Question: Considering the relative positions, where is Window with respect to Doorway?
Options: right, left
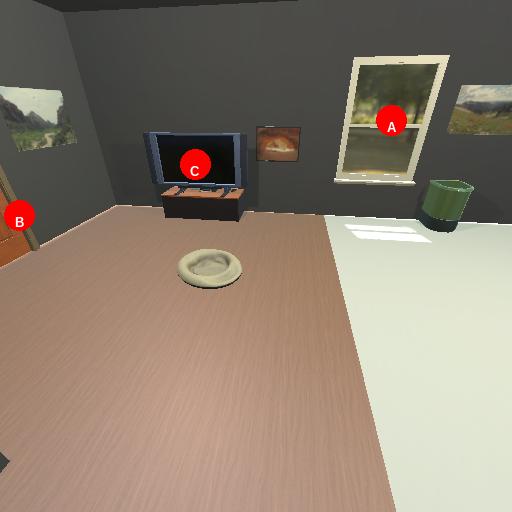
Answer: right